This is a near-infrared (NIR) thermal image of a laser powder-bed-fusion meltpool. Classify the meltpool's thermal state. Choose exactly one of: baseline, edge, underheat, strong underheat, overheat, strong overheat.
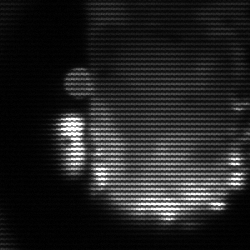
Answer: baseline